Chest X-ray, PA view. Patient: 71 years old, sex M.
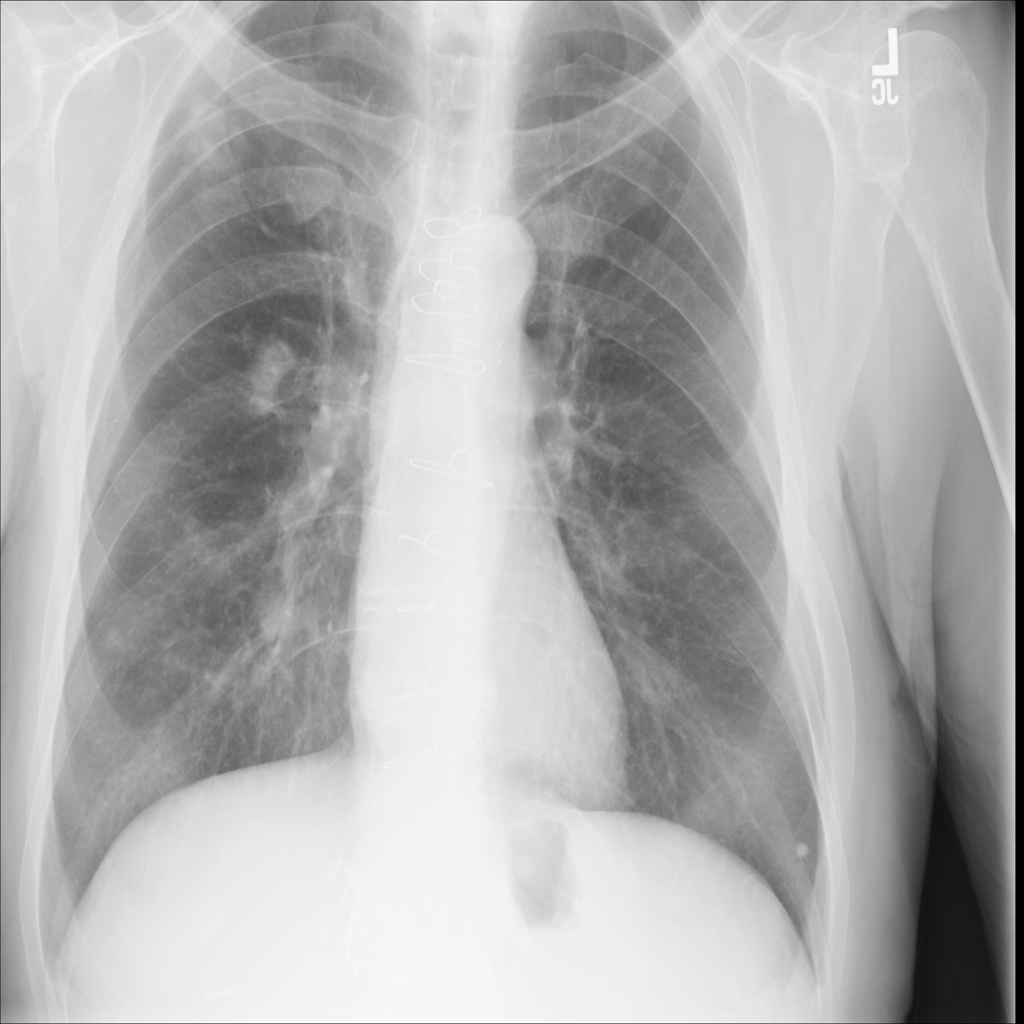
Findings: Nodule